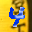
Label: 4